Field crop: maize
Growth stage: 2
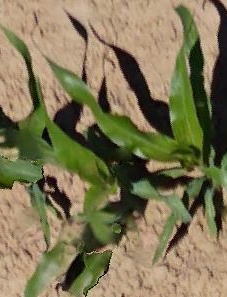
Species: maize